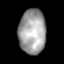
Tissue: lung
Cell type: Epithelial cells
Senescence score: 0.2383
Nuclear area (px): 1184
Mean DAPI intensity: 160.916